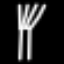
Label: fork